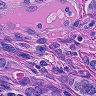
Metastatic tissue present: yes